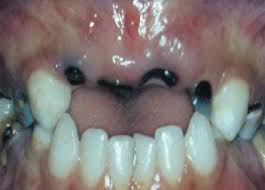
Condition: Caries